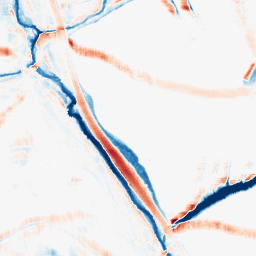
Category: morphological
Decomposition family: morphological_square
Decomposition parameters: operation: average
size: 15
Upsampling method: bspline
Upsampling parameters: scale: 2
Upsampling scale: 2